Interaction volume radius: 5 \u00c5
Interaction volume height: 40 \u00c5
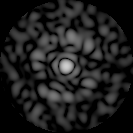
Disorder parameter: 0.8512